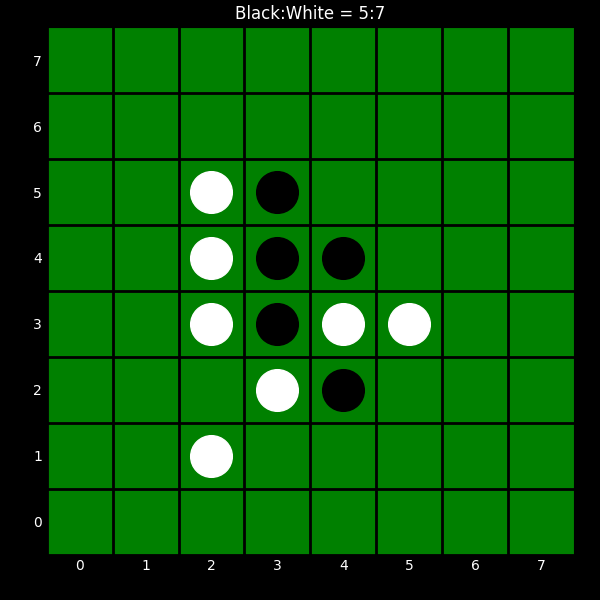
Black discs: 5
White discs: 7